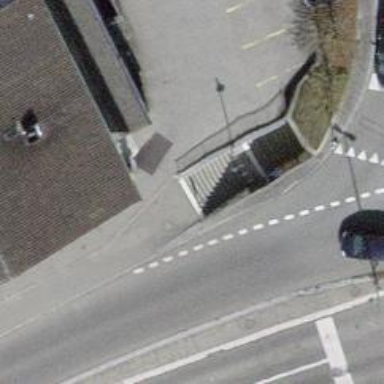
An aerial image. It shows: Steps with asphalt surface.